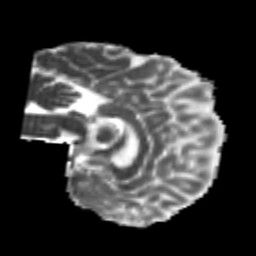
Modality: MD
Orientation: sagittal
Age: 26
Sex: male
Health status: healthy
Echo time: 0.074 s